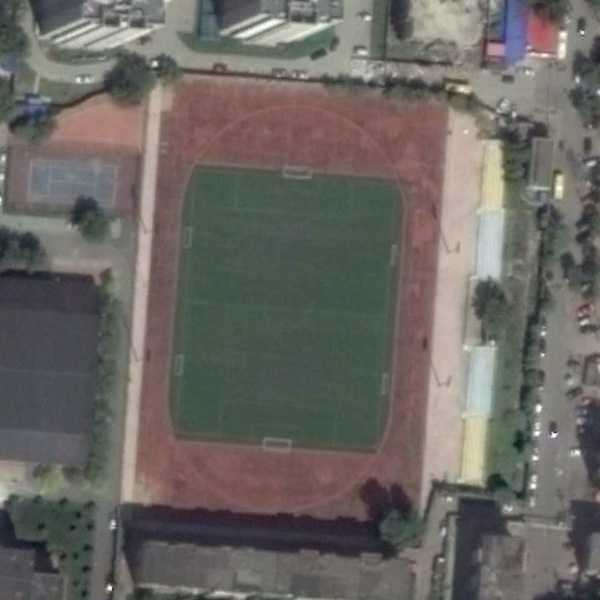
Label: Playground